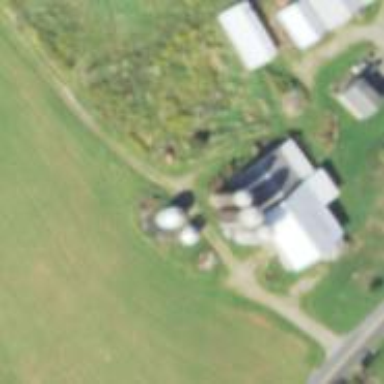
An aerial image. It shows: Silo.